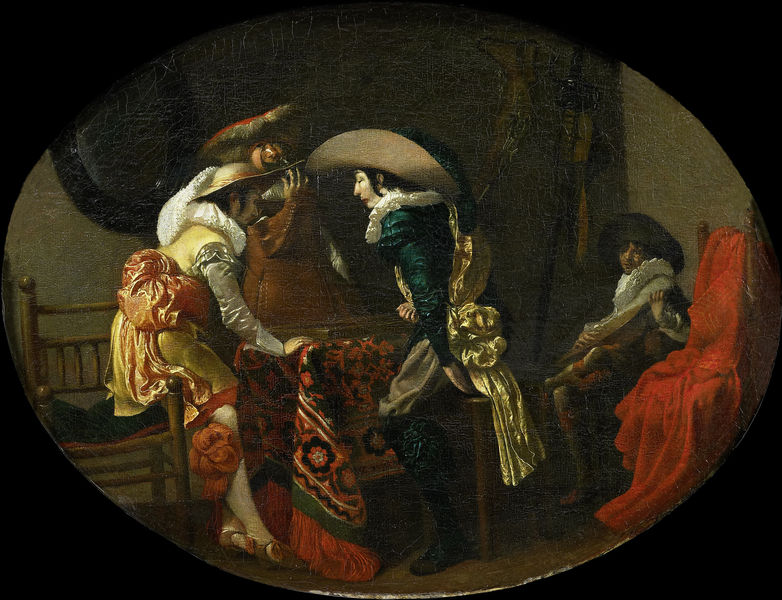
Titel: De triktrakspelers
Künstler: Willem Cornelisz. Duyster
Standort: Amsterdam
Institution: Rijksmuseum
Schlagwörter: weiß, menschen, hut, stuhl, rot, teppich, gold, kreis, rund, stiefel